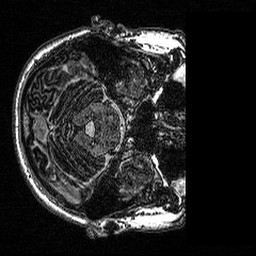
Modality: MP2RAGE
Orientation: axial
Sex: male
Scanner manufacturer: siemens
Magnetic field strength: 3 T
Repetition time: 5 s
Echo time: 0.00292 s